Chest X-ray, PA view. Patient: 25 years old, sex F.
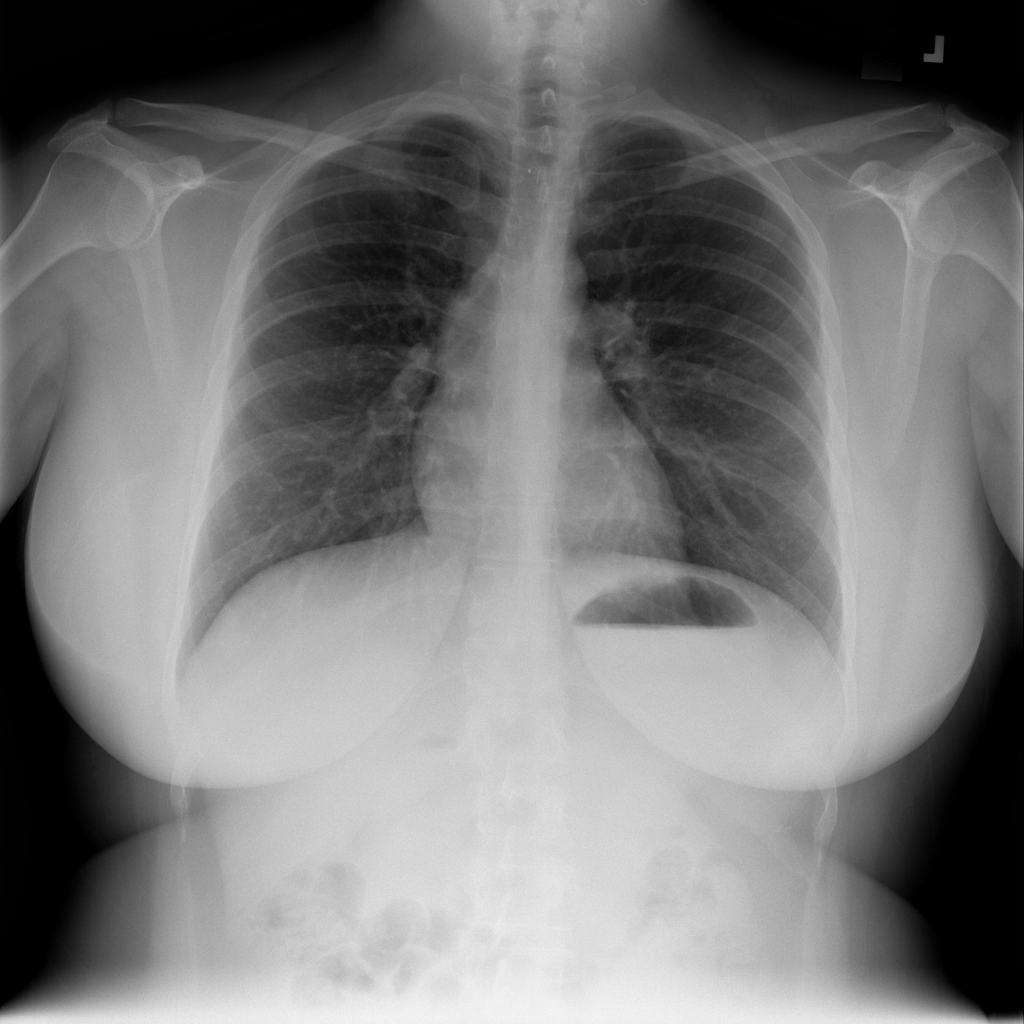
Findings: No Finding